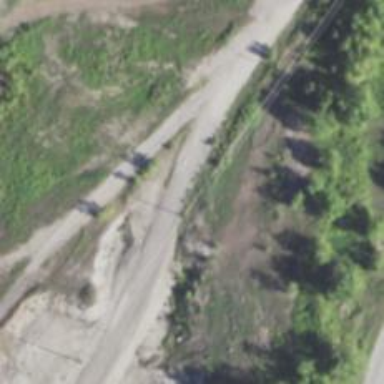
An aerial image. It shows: Abandoned spur railway.